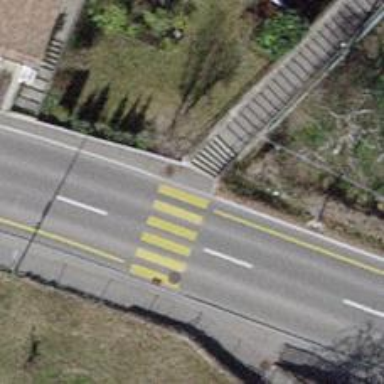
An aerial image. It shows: Steps with asphalt surface.